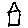
Label: house